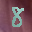
Label: 8